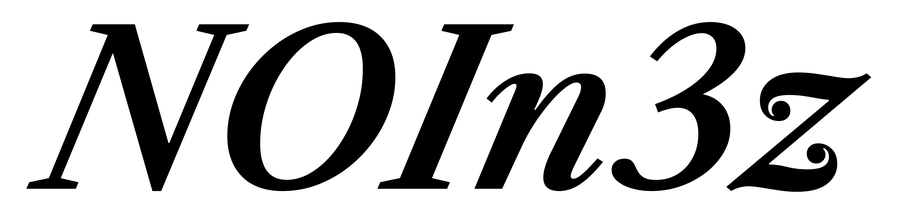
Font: LibreCaslonText-Italic_SemiBold_Italic